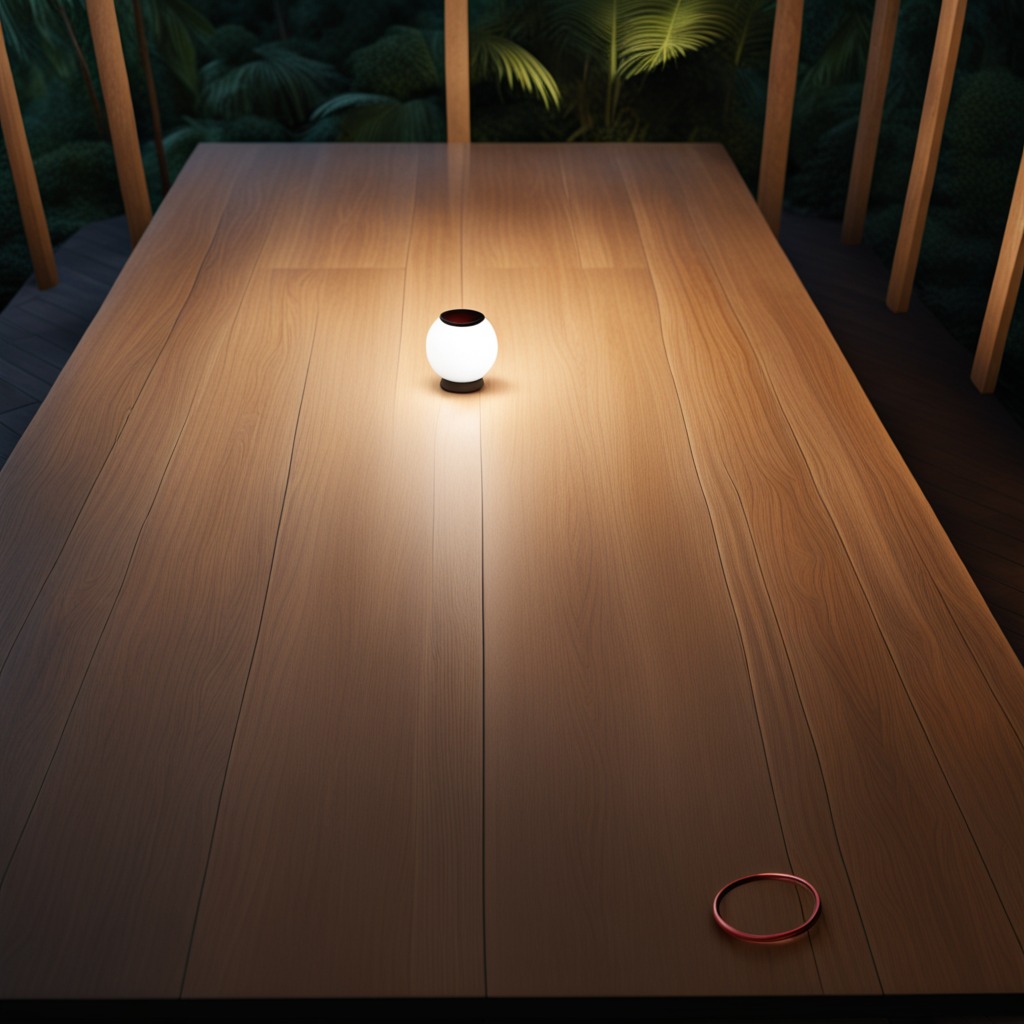
A rubber O-ring is lying on the wooden table.